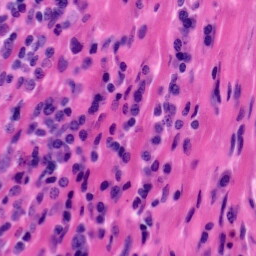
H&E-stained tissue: Tonsil